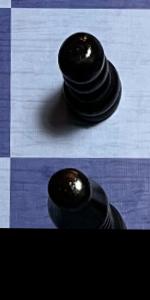
Label: Bishop_Black